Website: home-depot
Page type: order-tracking
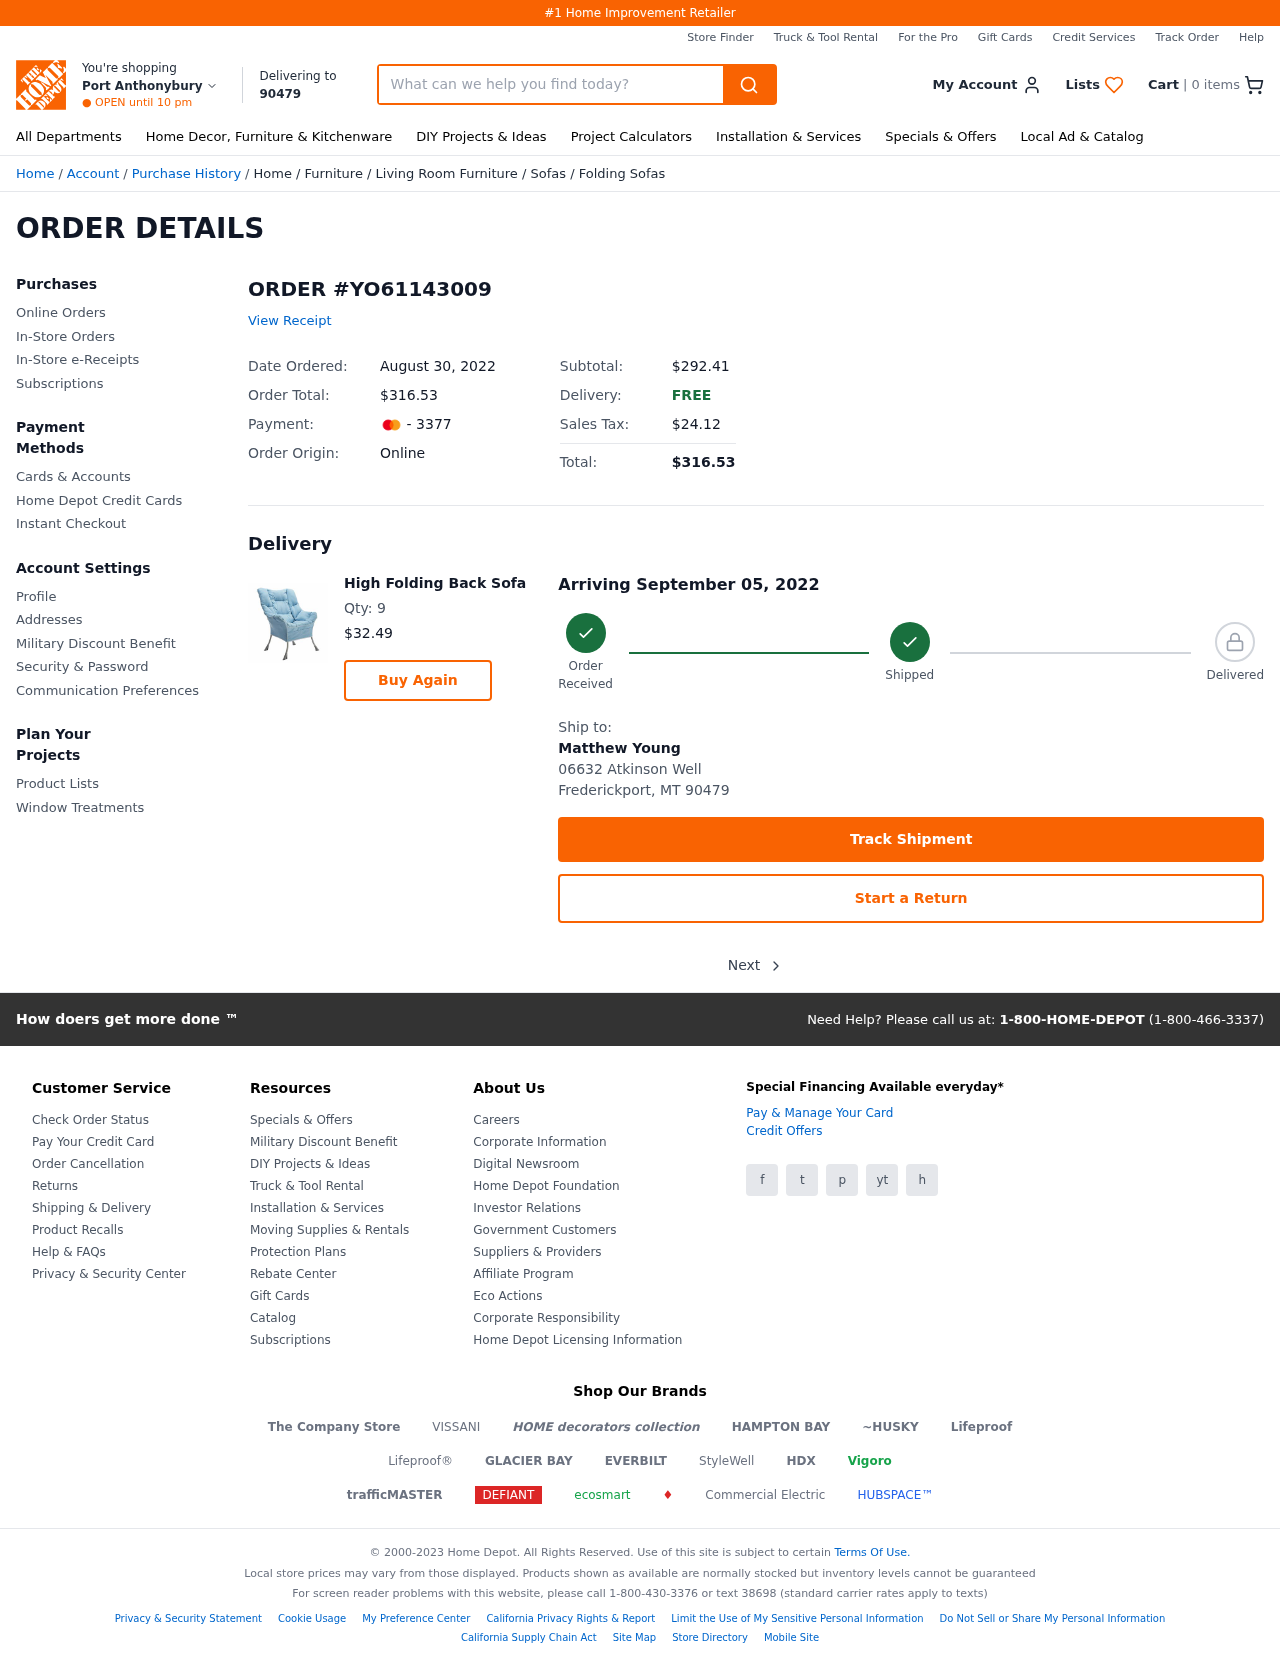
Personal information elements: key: PII_CARD_LAST4
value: - 3377
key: PII_CITY2
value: Port Anthonybury
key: PII_CITY_STATE_ZIP
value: Frederickport, MT 90479
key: PII_FULLNAME
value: Matthew Young
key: PII_POSTCODE
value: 90479
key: PII_STREET
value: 06632 Atkinson Well
Product elements: key: PRODUCT1_BREADCRUMB
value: Home
Furniture
Living Room Furniture
Sofas
Folding Sofas
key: PRODUCT1_NAME
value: High Folding Back Sofa
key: PRODUCT1_PRICE
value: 32.49
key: PRODUCT1_QUANTITY
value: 9
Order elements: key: ORDER_NUM_ITEMS
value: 0
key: ORDER_ID
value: YO61143009
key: ORDER_DATE
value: August 30, 2022
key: ORDER_TOTAL
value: $316.53
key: ORDER_SUBTOTAL
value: $292.41
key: ORDER_TAX
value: $24.12
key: ORDER_DELIVERY_DATE
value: Arriving September 05, 2022
Search elements: key: HEADER_SEARCH
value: What can we help you find today?